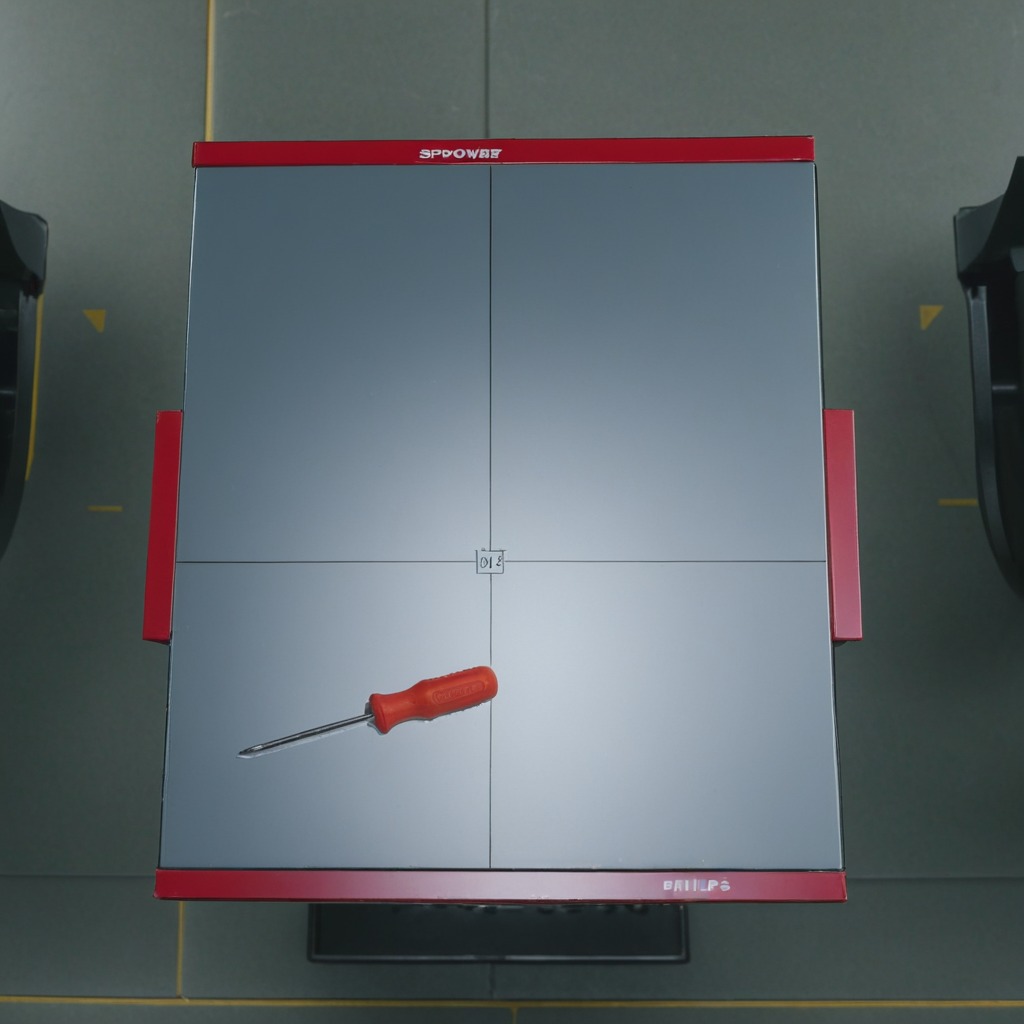
A screwdriver is lying on the toolbox surface in the airplane hangar workshop.